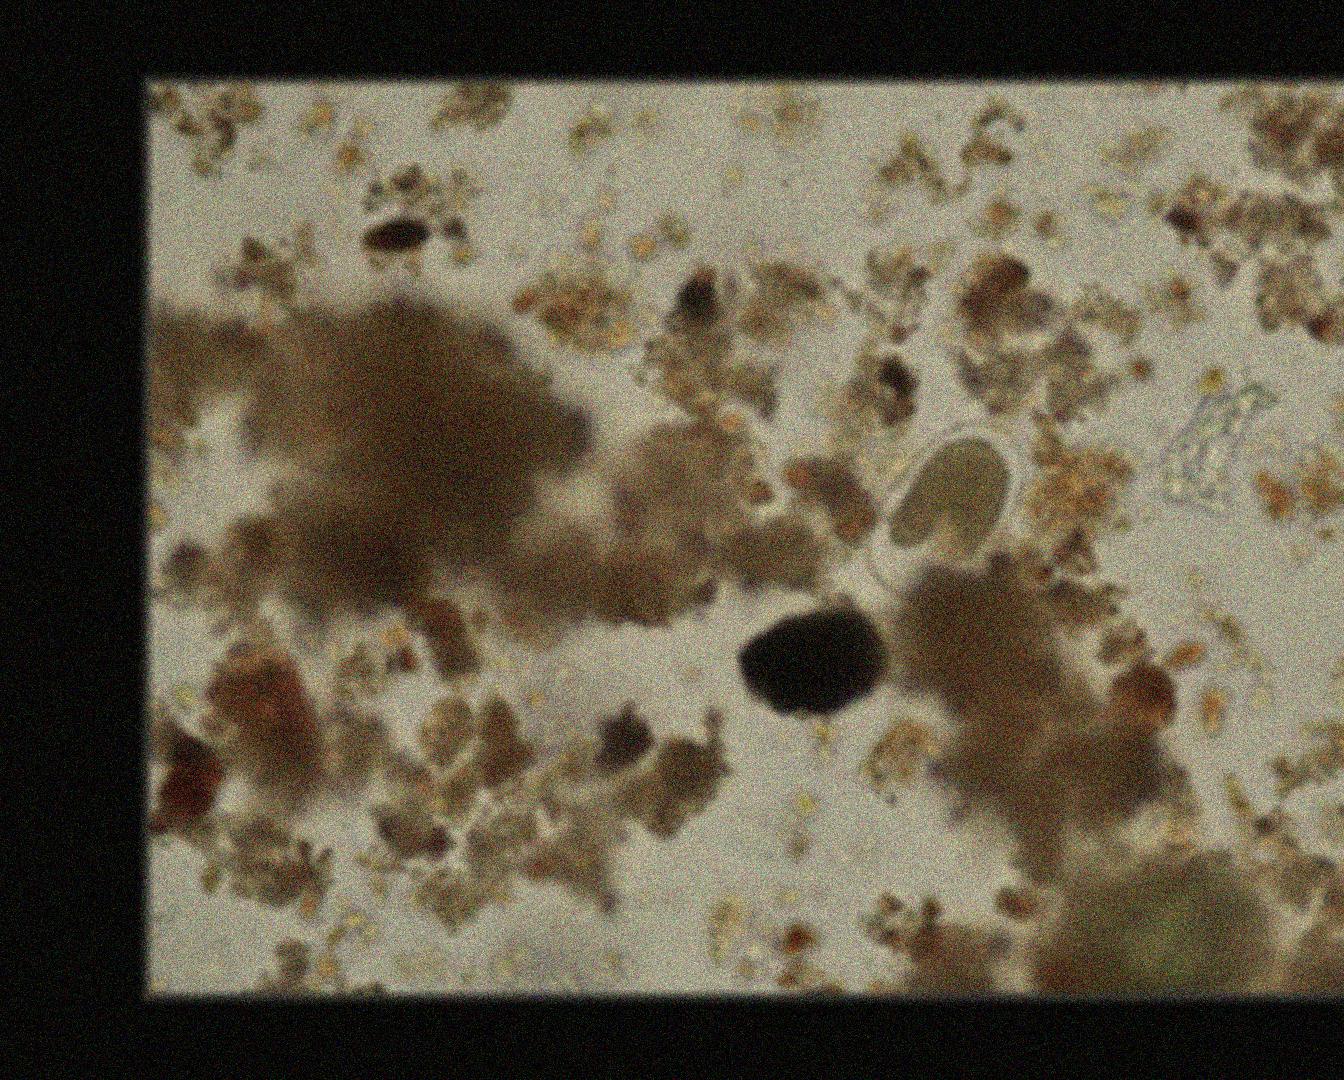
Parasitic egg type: Hookworm egg